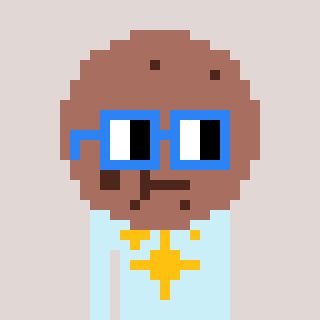
a pixel art character with square blue glasses, a cookie-shaped head and a cold-colored body on a warm background